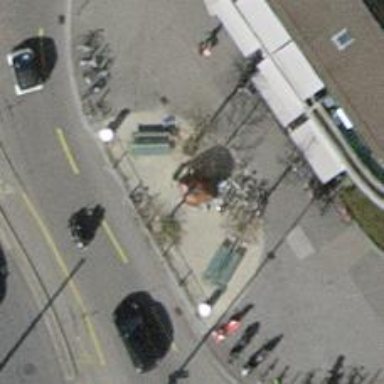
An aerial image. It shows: Playground featuring statue artwork.